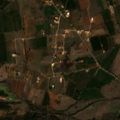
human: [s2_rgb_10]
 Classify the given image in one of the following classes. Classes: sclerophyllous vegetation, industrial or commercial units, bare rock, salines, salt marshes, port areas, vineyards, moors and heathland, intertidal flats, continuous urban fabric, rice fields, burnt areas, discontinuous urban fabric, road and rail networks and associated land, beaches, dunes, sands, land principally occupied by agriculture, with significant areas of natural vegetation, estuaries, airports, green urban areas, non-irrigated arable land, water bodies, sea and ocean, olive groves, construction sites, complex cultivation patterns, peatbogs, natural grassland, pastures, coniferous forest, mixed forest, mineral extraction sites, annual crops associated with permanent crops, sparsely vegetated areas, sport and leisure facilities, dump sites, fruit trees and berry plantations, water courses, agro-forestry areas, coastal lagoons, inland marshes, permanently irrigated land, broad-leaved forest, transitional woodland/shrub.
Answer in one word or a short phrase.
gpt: sport and leisure facilities, non-irrigated arable land, fruit trees and berry plantations, annual crops associated with permanent crops